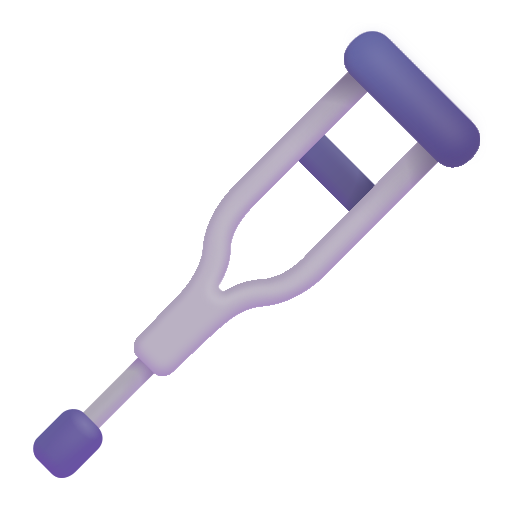
crutch color